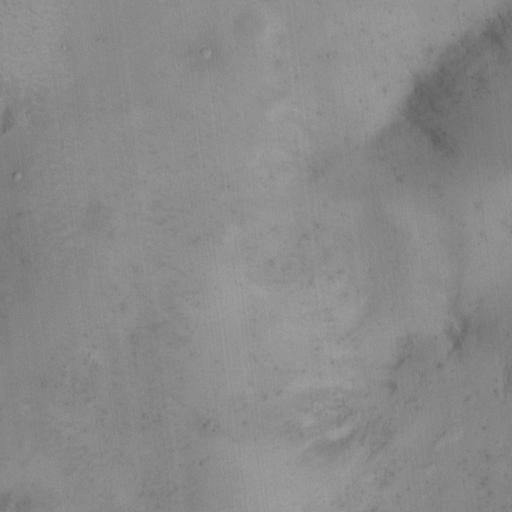
Classes present: Background